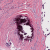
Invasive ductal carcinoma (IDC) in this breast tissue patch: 1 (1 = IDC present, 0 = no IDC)